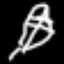
Label: leaf